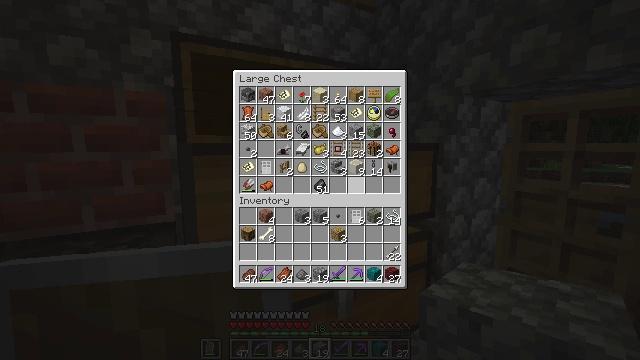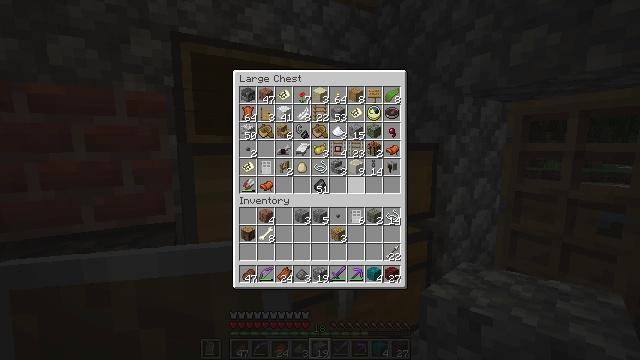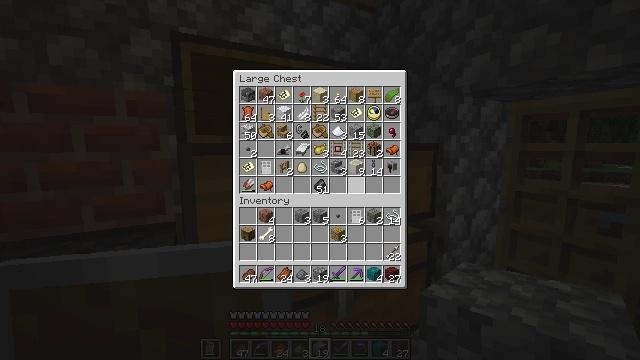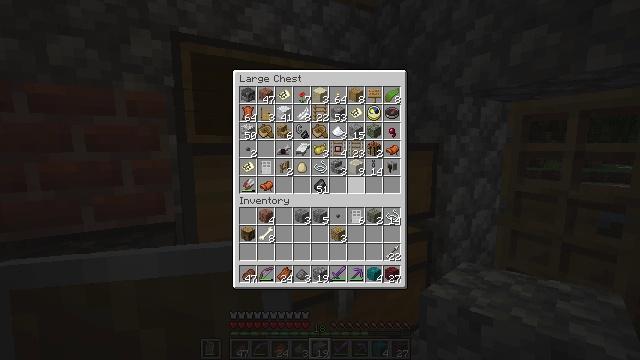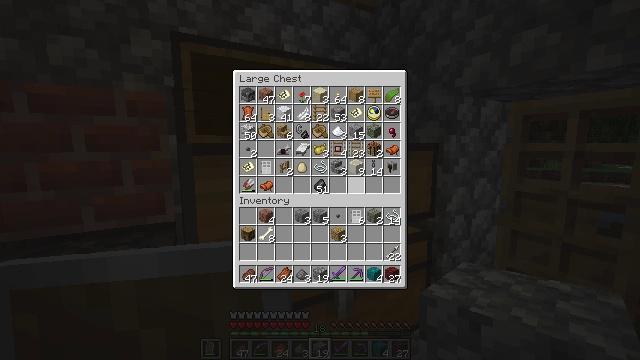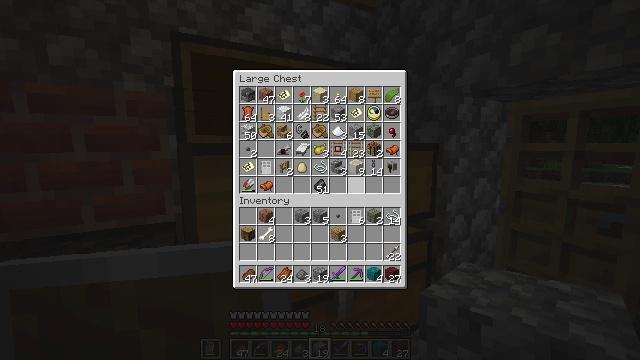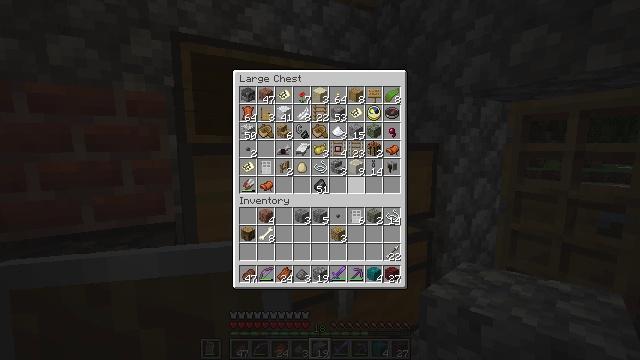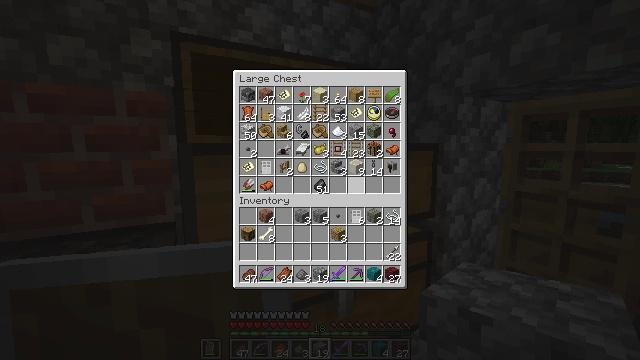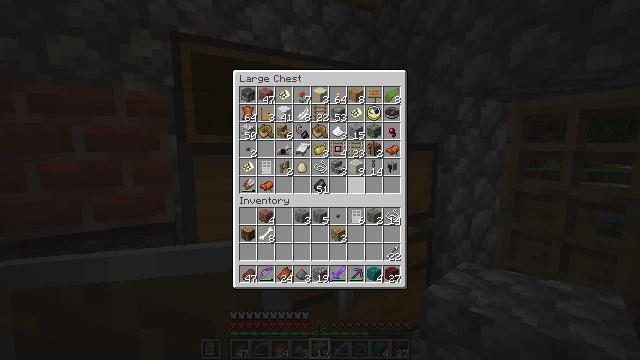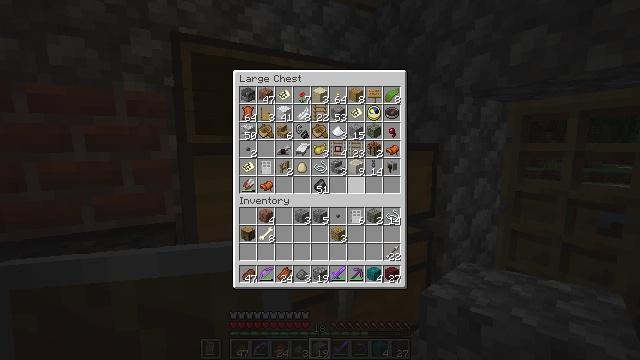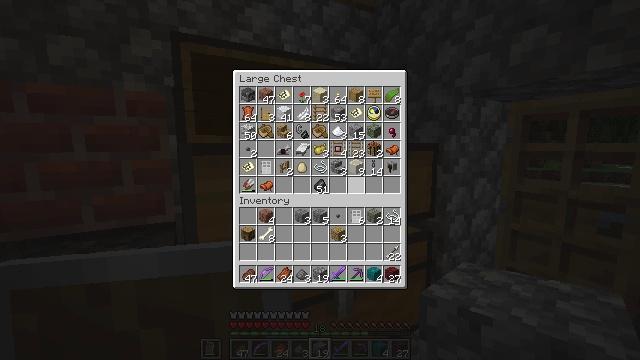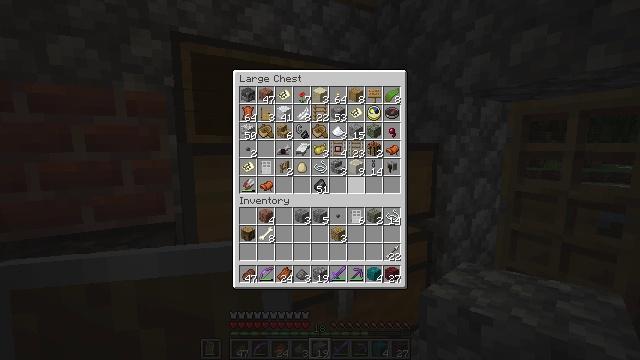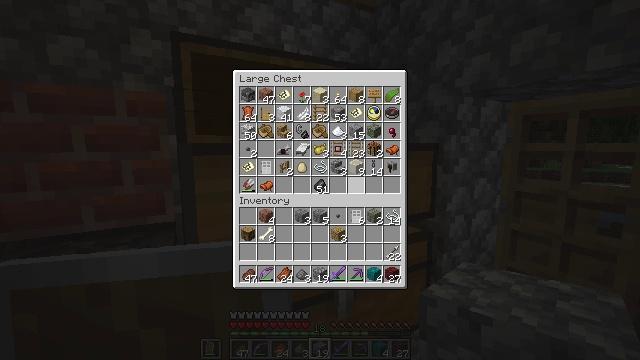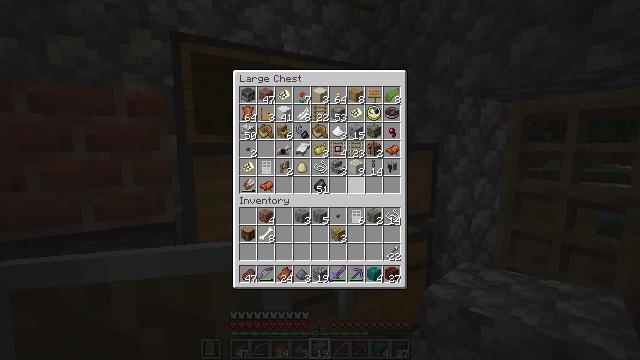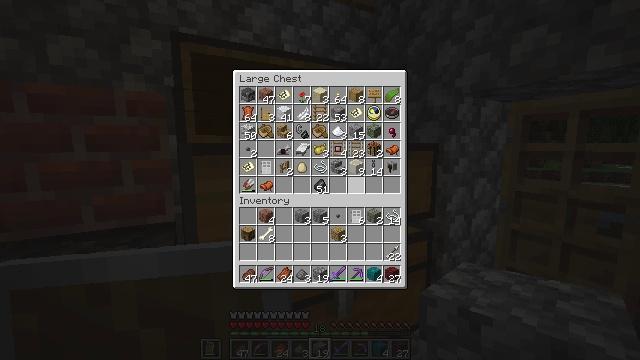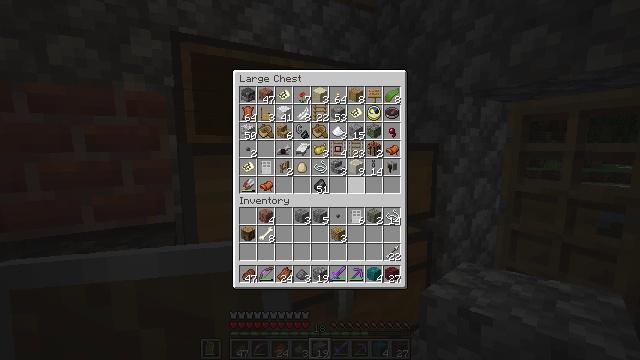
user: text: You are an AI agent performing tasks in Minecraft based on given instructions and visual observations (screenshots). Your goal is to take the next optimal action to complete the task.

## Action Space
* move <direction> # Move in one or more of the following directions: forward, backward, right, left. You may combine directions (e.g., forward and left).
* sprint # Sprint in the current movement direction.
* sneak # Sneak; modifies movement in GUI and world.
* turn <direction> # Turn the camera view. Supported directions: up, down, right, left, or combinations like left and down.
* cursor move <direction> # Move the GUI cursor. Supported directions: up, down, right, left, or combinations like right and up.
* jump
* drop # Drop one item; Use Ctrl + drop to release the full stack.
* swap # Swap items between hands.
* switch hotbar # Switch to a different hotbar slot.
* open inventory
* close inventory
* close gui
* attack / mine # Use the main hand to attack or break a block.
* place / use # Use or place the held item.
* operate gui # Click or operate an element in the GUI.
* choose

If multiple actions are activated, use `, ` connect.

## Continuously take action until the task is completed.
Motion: motion action
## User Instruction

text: Mine the grass in the plains.
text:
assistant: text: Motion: no_op
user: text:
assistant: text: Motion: no_op
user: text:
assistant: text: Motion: no_op
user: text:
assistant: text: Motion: no_op
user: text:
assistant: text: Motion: no_op
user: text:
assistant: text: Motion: no_op
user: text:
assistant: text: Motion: no_op
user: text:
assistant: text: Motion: no_op
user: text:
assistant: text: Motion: no_op
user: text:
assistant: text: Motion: no_op
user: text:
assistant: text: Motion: no_op
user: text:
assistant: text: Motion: no_op
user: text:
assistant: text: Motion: no_op
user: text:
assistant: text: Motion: no_op
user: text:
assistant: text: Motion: no_op
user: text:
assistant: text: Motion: no_op
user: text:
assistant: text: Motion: no_op
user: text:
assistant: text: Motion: no_op
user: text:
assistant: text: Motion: no_op
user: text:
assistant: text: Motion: close inventory
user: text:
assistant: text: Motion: close inventory
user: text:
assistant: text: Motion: no_op
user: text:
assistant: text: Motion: turn down
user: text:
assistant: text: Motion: turn down
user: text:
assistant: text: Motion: turn left and down
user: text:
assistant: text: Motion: turn down
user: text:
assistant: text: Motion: turn left and down
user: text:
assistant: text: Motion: turn down
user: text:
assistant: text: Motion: use / place
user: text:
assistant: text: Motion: use / place